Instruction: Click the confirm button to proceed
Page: seats
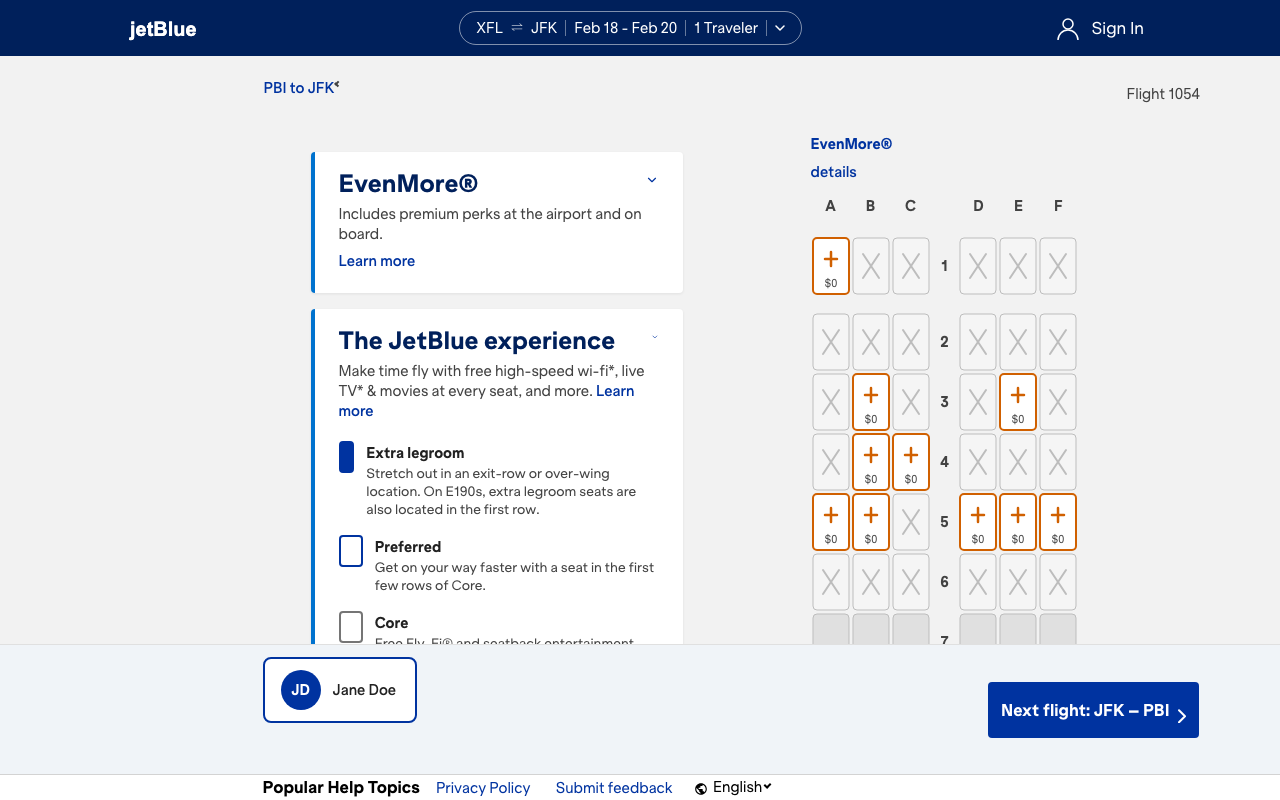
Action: click